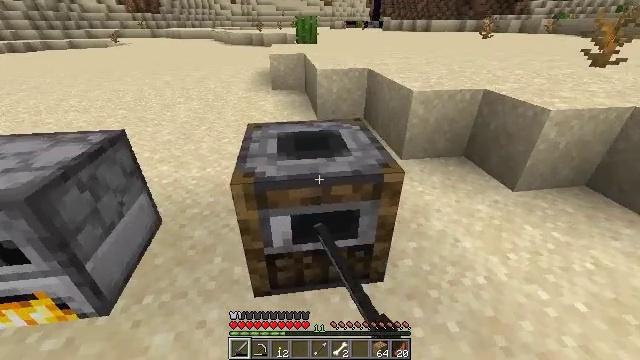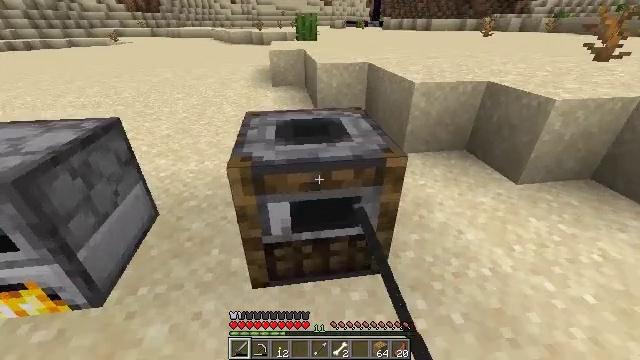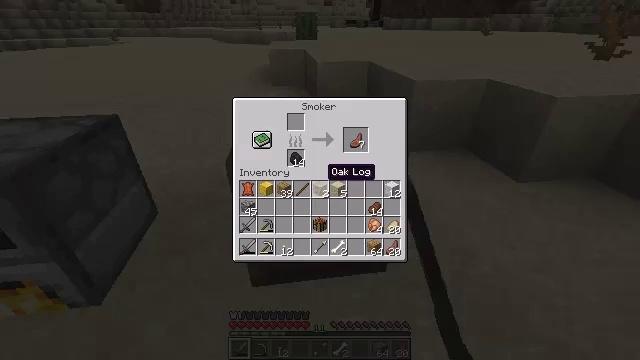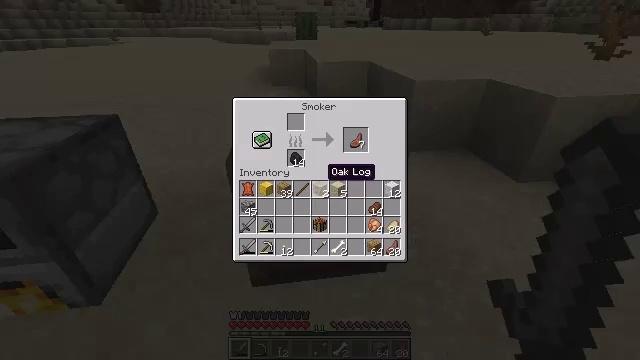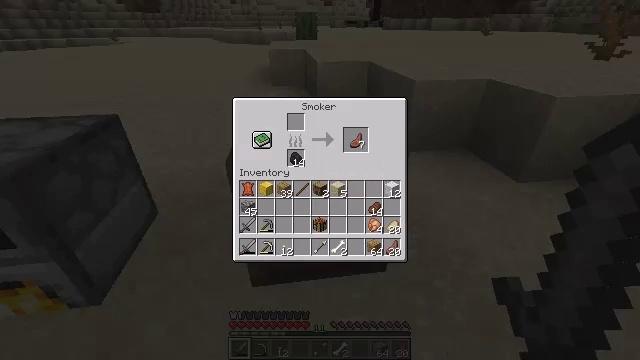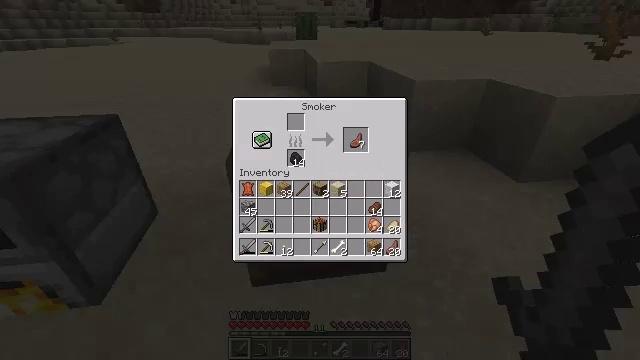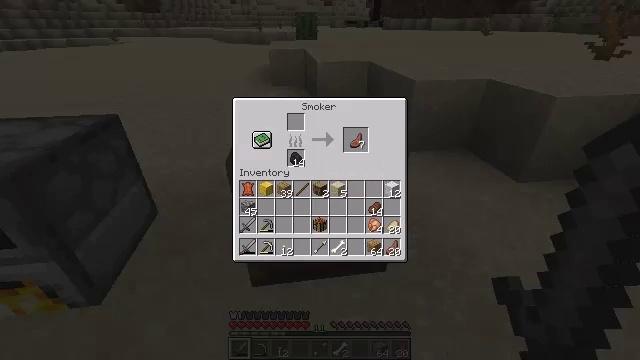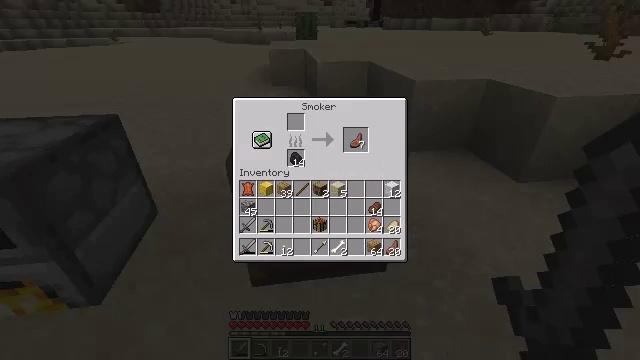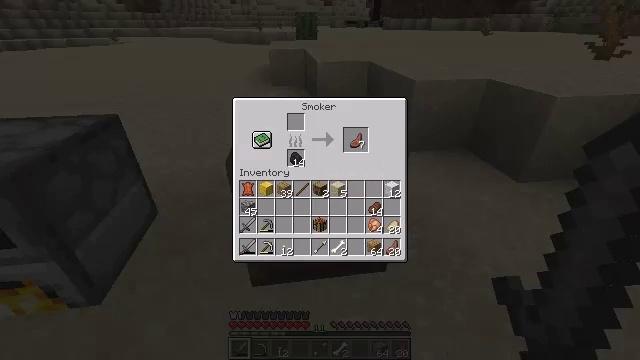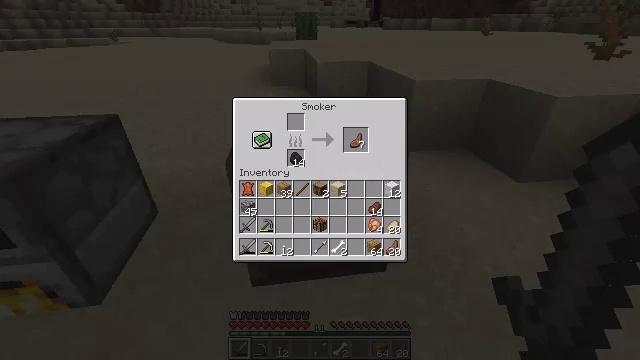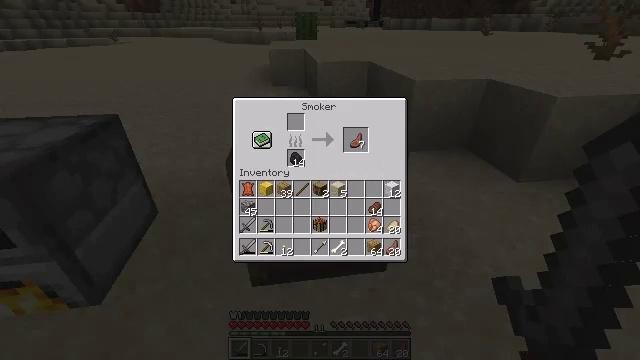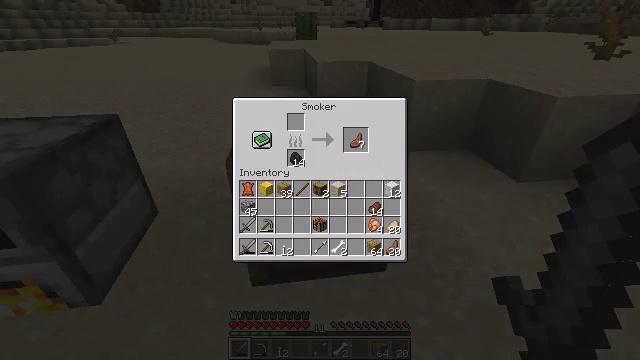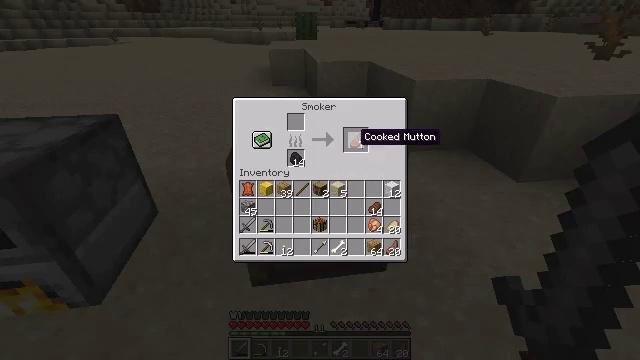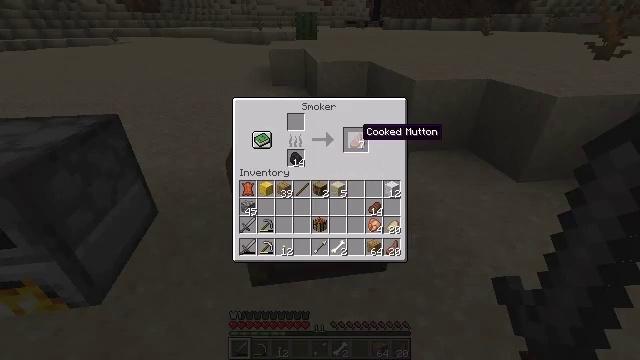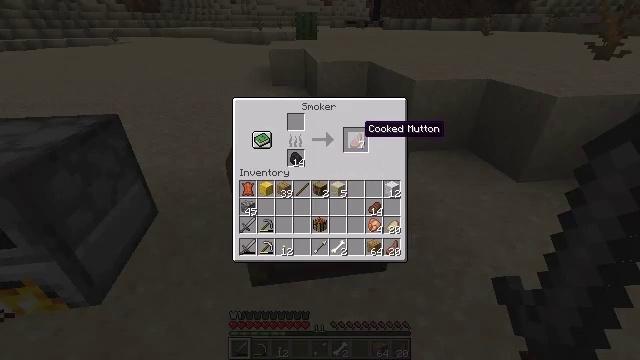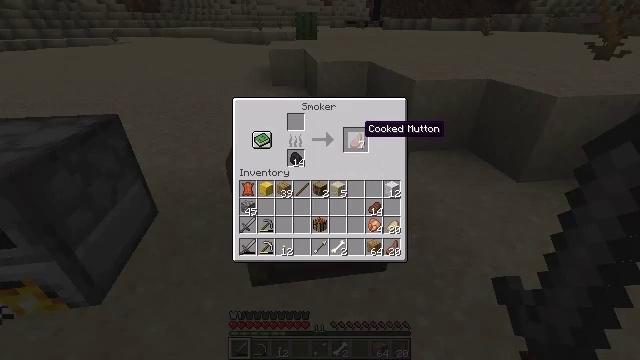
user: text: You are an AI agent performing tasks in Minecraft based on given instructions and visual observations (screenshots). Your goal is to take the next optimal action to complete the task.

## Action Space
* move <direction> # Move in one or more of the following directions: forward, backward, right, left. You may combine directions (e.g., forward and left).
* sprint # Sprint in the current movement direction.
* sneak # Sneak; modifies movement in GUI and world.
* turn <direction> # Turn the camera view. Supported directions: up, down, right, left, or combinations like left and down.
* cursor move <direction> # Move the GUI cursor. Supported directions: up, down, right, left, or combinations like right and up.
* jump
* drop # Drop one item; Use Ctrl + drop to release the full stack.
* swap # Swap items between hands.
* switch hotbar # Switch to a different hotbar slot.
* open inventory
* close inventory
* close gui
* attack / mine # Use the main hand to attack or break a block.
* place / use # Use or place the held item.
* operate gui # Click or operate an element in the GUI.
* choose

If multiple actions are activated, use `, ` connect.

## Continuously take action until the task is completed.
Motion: motion action
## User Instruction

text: Craft the cooked mutton.
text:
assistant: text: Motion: no_op
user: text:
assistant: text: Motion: open gui
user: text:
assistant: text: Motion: no_op
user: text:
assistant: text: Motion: no_op
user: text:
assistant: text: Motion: cursor move right and up
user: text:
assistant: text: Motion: cursor move right and up
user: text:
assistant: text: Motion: sneak
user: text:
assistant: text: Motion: sneak
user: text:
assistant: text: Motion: sneak
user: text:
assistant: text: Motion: sneak
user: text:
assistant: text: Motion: sneak
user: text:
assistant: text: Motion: sneak, cursor move right and up
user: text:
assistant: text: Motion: sneak
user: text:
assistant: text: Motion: sneak
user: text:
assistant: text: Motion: sneak
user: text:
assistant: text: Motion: sneak
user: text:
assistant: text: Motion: sneak
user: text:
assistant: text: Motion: sneak
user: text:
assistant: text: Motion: sneak
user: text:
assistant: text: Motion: sneak
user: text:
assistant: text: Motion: sneak
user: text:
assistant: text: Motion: sneak
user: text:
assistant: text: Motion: sneak
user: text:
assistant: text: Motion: sneak
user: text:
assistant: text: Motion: sneak
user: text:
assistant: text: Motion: sneak, operate gui
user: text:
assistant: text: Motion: sneak, operate gui
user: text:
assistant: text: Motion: sneak
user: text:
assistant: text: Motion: sneak
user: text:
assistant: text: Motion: sneak, cursor move right